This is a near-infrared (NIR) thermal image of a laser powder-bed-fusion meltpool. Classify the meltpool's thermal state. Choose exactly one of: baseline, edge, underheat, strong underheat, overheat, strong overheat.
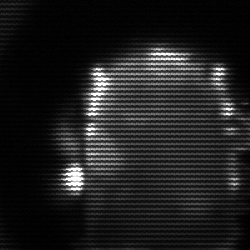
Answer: baseline